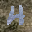
Label: 4